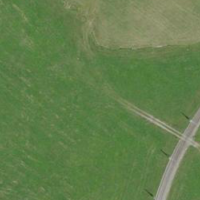
EUNIS habitat code: 26
Species observed at this site:
Gentiana bavarica